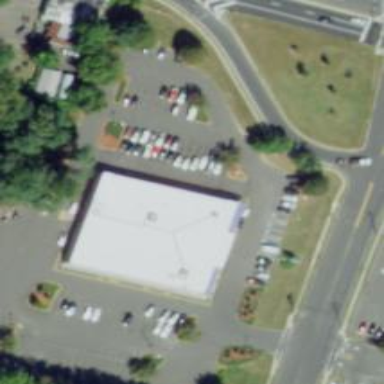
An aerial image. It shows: Commercial building.